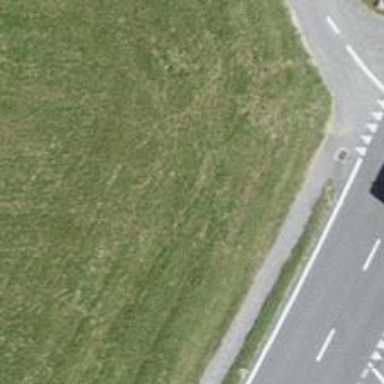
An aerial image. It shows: Bus stop along the road.